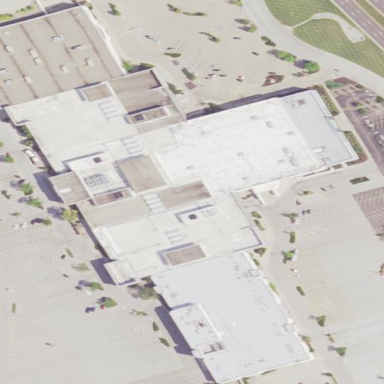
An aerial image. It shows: Commercial building that houses mall.